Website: lowes
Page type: payment
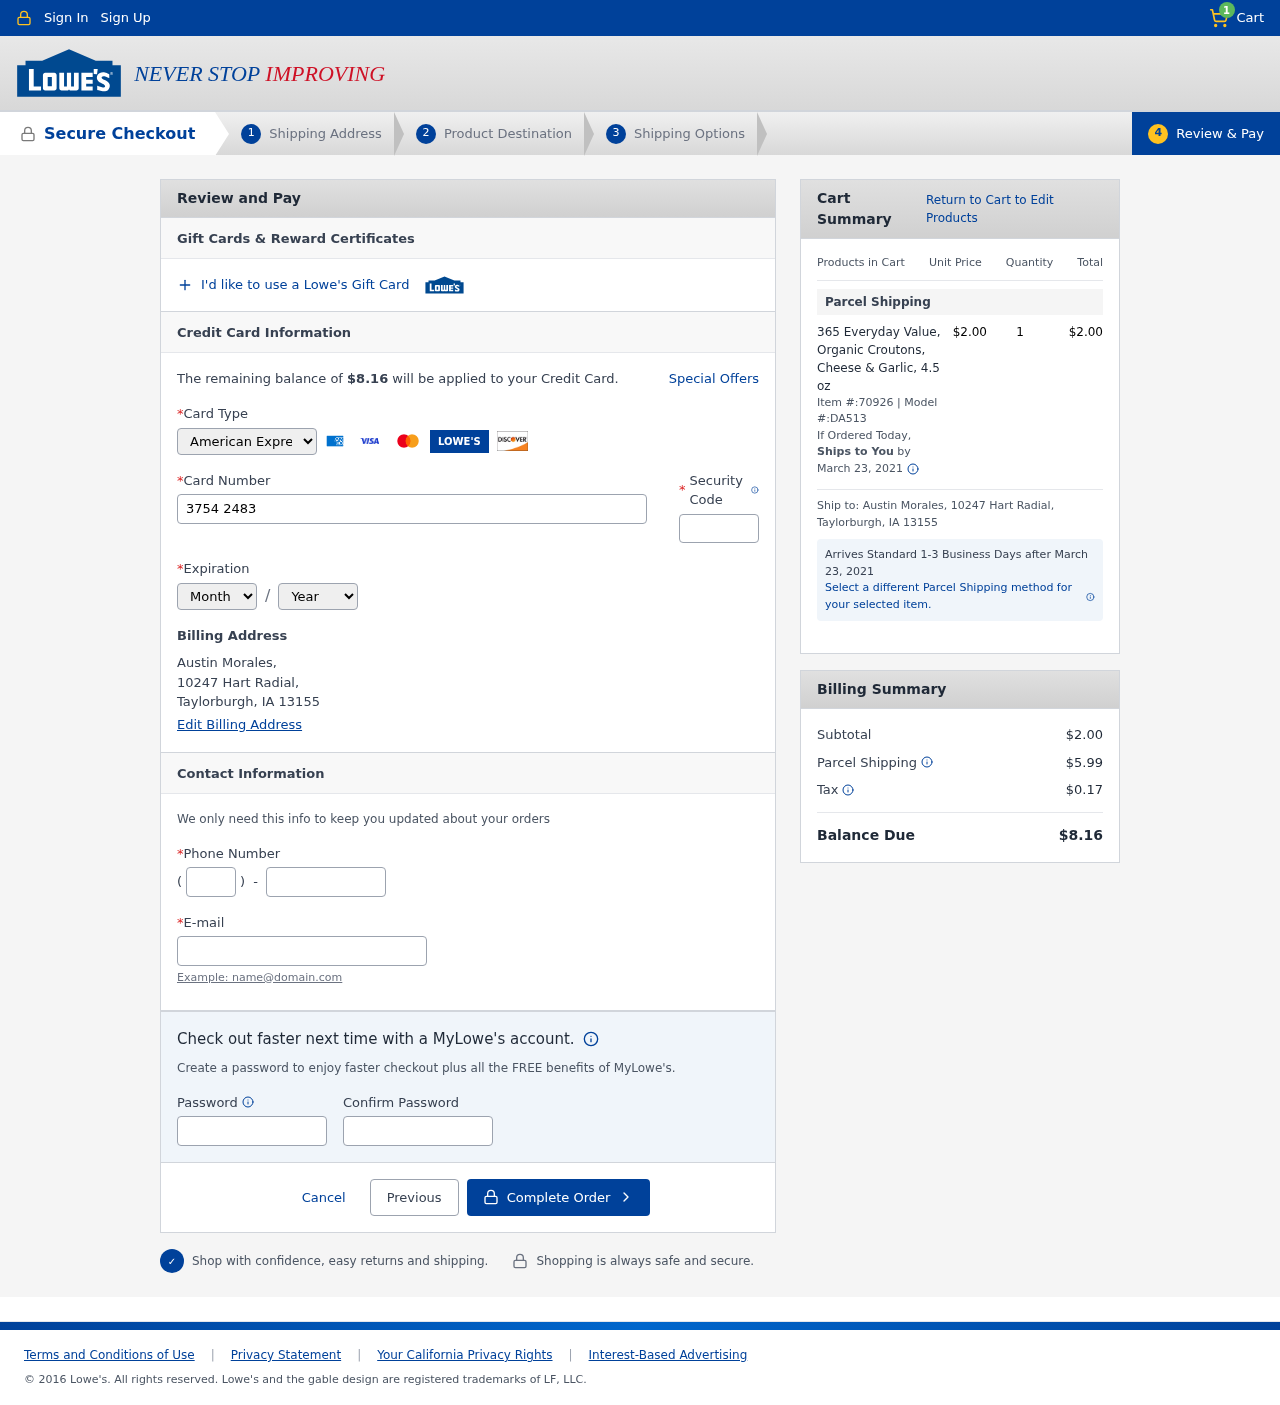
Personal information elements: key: PII_CARD_CVV
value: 6811
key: PII_CARD_EXPIRY_MONTH
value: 07
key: PII_CARD_EXPIRY_YEAR
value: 30
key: PII_CARD_NUMBER
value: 3754 2483 1565 683
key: PII_CARD_TYPE
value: American Express
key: PII_CITY_STATE_ZIP
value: Taylorburgh, IA 13155
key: PII_EMAIL
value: austinmorales@gmail.com
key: PII_FULLNAME
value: Austin Morales,
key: PII_PHONE
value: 6885734800
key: PII_PHONE_AREA
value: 688
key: PII_STREET
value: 10247 Hart Radial,
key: PII_FULLNAME2
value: Austin Morales
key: PII_STREET2
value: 10247 Hart Radial
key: PII_CITY_STATE_ZIP2
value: Taylorburgh, IA 13155
Product elements: key: PRODUCT1_NAME
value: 365 Everyday Value, Organic Croutons, Cheese & Garlic, 4.5 oz
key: PRODUCT1_PRICE
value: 2
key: PRODUCT1_QUANTITY
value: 1
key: PRODUCT1_ITEM
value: Item #:70926
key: PRODUCT1_MODEL
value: Model #:DA513
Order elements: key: ORDER_NUM_ITEMS
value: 1
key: ORDER_TOTAL
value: $8.16
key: ORDER_SHIPPING_DATE
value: March 23, 2021
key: ORDER_SUBTOTAL
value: $2.00
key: ORDER_SHIPPING_DATE2
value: March 23, 2021
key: ORDER_SHIPPING_COST
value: $5.99
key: ORDER_TAX
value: $0.17